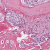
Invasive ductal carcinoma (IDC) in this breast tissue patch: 1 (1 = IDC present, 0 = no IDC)